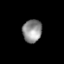
Tissue: lung
Cell type: Epithelial cells
Senescence score: 0.1201
Nuclear area (px): 429
Mean DAPI intensity: 143.338